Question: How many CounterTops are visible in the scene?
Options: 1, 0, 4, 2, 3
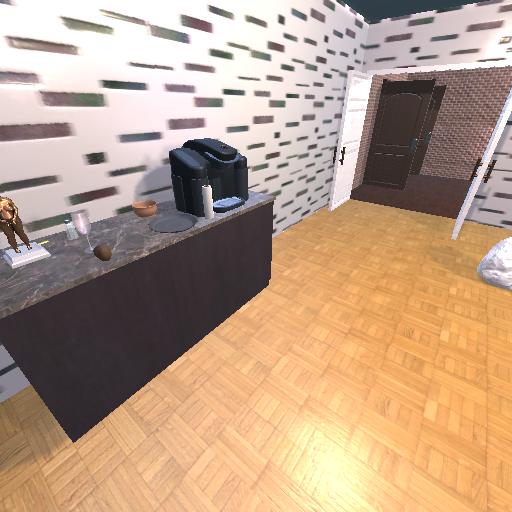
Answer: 1